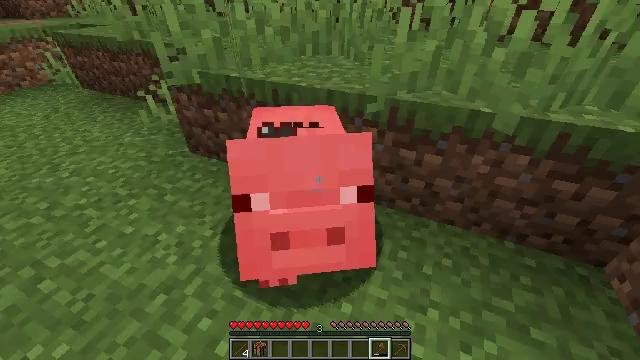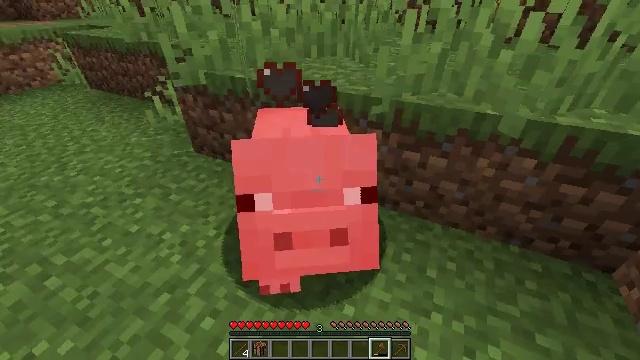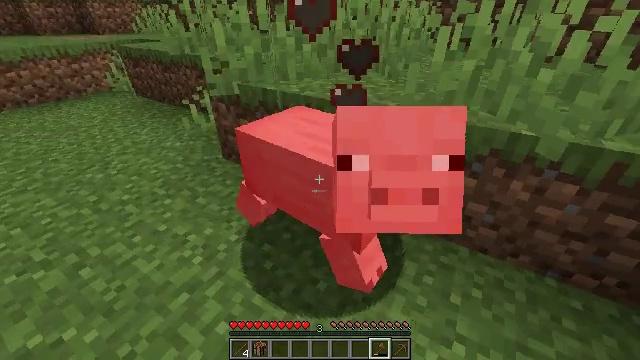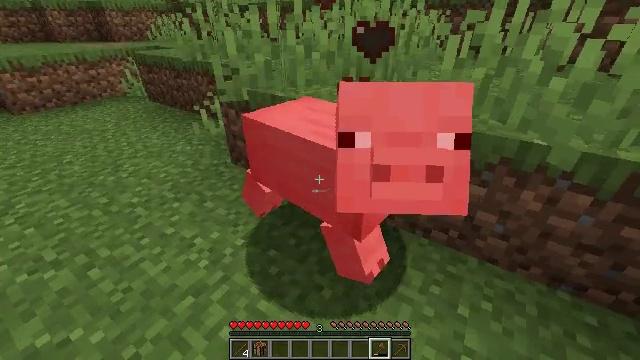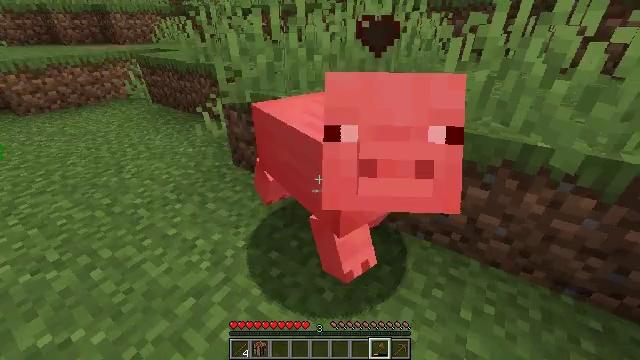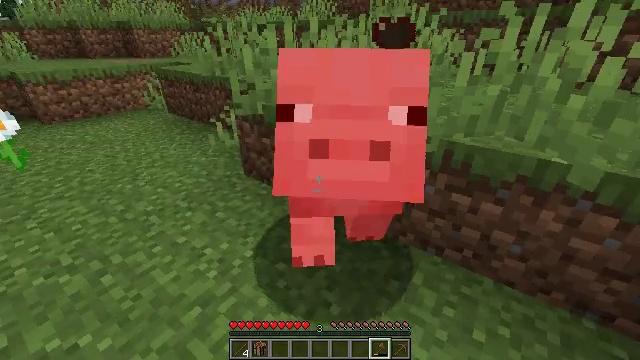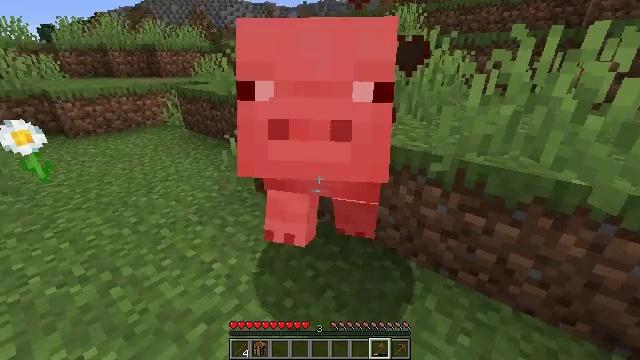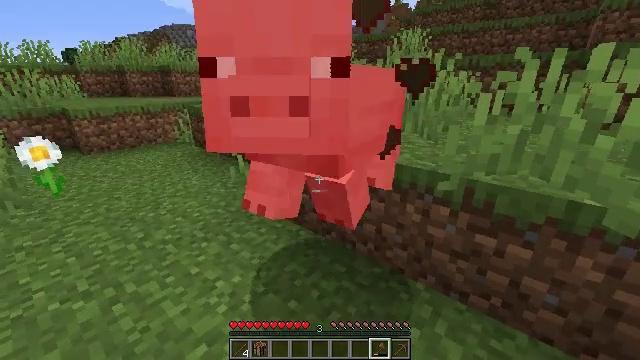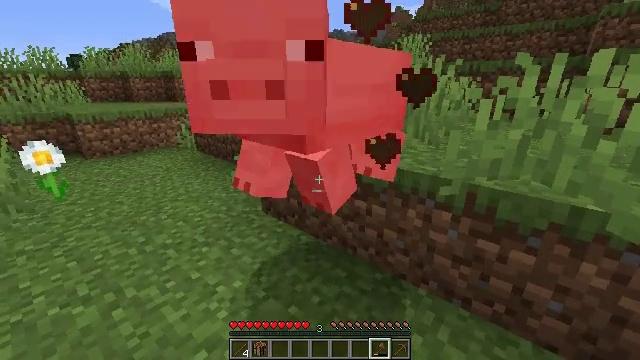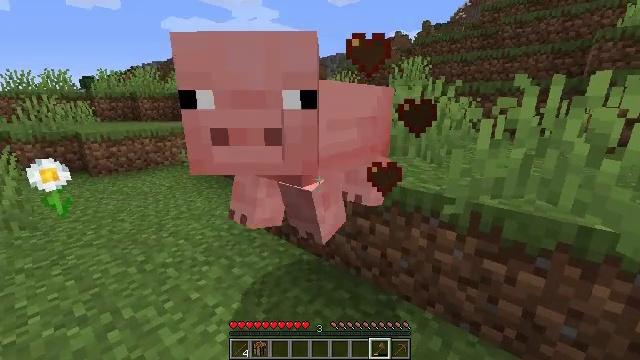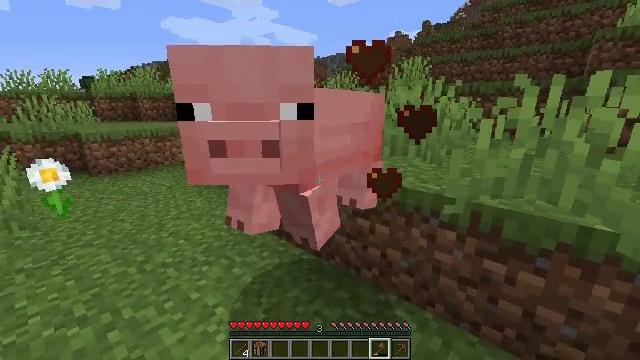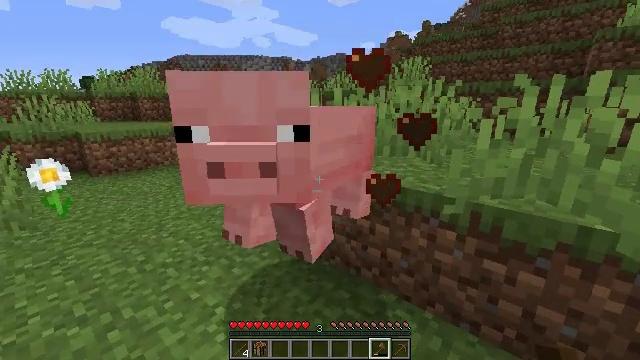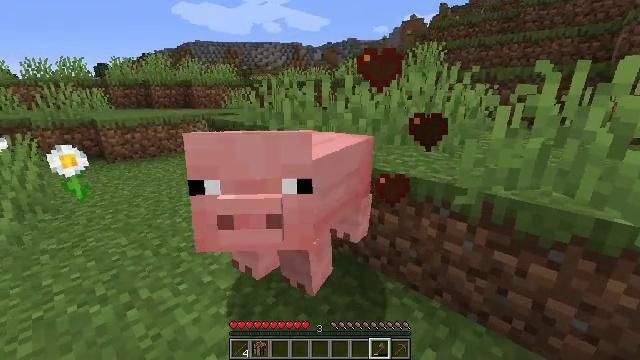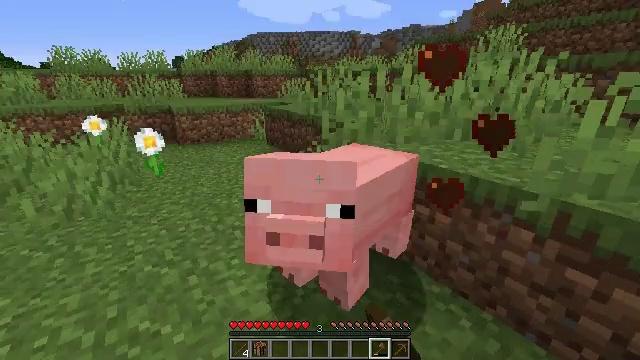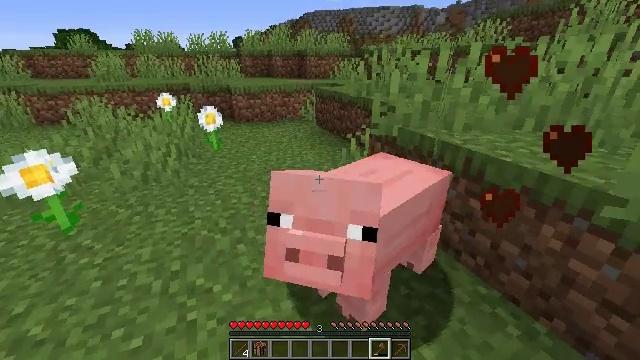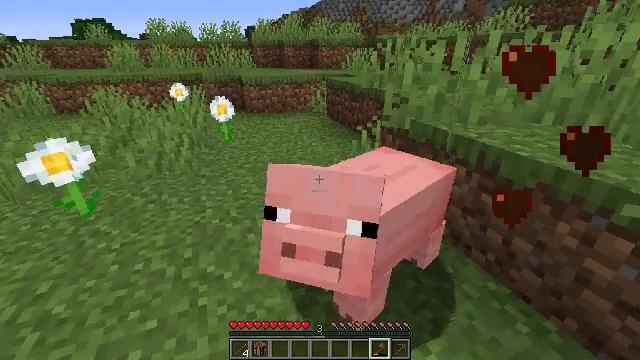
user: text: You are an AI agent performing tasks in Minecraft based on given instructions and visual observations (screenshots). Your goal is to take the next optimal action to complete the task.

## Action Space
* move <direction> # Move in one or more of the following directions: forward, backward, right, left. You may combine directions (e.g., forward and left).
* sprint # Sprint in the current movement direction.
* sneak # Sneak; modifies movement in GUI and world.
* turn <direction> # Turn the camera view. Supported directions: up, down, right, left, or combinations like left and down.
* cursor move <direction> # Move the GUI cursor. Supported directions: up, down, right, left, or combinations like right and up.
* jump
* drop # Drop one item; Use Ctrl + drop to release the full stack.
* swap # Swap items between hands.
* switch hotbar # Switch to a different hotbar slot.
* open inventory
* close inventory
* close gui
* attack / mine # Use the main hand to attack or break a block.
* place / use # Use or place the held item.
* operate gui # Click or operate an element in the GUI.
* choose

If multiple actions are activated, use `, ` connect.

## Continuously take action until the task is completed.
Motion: motion action
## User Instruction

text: Hunt animals.
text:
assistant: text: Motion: turn left
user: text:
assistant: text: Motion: turn left and up
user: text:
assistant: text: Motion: turn left and up
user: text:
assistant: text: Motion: no_op
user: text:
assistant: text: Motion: turn left and up
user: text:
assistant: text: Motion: turn left and up
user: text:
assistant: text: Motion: turn left and up
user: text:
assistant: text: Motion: turn up
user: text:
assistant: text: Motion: turn up
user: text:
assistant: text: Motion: no_op
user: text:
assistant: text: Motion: no_op
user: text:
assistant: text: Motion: turn left and down, attack / mine
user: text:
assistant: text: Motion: turn left and down, attack / mine
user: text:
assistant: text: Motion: turn left and down
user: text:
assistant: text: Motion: turn left and down
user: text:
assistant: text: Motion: no_op
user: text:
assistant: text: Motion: no_op